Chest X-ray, PA view. Patient: 47 years old, sex F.
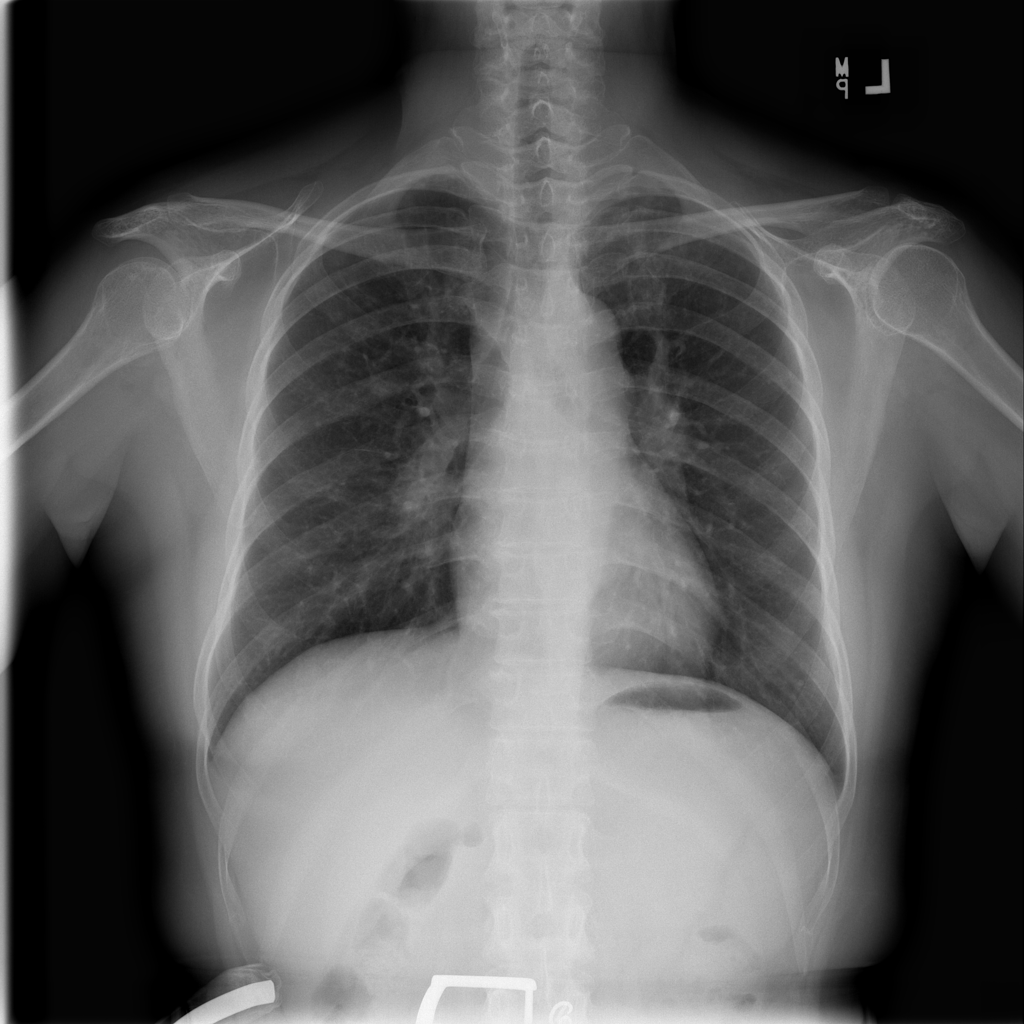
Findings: No Finding